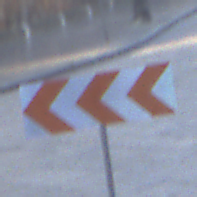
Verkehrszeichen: RichtungstafelnInKurvenGrossRechts
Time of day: SunriseSunset
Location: Outdoor (Urban)
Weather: PartlyCloudy
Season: NotSpecified
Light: Natural